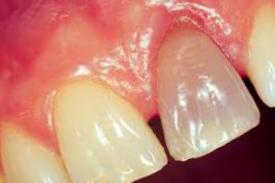
Condition: Tooth Discoloration